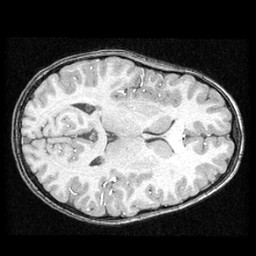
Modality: T1w
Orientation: axial
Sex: female
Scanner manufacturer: ge
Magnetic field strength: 1.5 T
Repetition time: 21 s
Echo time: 0.008 s